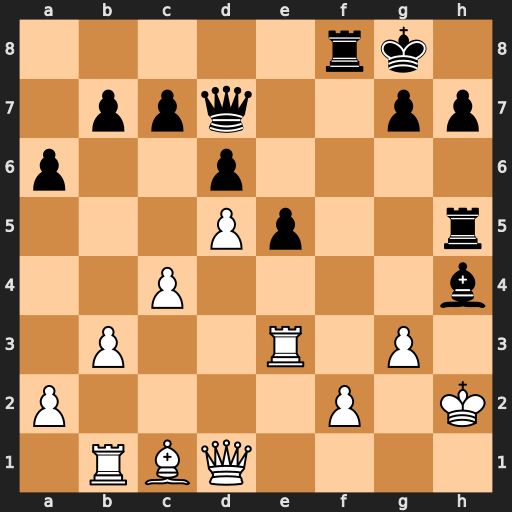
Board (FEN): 5rk1/1ppq2pp/p2p4/3Pp2r/2P4b/1P2R1P1/P4P1K/1RBQ4
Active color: w
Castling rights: -
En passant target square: -
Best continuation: Qxh5 Rxf2+ Kg1 Qh3 Qe8+ Rf8 Qe6+ Qxe6 dxe6